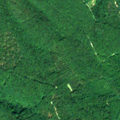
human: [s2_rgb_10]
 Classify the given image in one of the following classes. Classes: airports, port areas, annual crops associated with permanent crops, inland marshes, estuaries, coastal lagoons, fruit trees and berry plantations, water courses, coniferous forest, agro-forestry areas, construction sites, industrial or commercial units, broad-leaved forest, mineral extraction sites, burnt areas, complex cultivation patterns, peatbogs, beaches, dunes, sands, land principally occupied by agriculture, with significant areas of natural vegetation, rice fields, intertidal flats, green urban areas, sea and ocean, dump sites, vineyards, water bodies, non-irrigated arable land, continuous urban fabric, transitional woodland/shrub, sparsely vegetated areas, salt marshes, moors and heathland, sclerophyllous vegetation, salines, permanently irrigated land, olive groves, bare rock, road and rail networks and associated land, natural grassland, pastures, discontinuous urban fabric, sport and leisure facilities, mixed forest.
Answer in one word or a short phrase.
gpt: broad-leaved forest